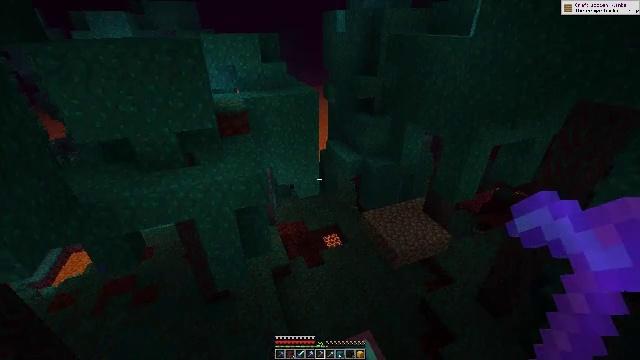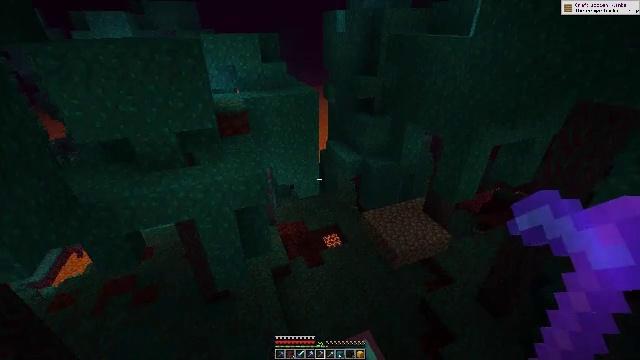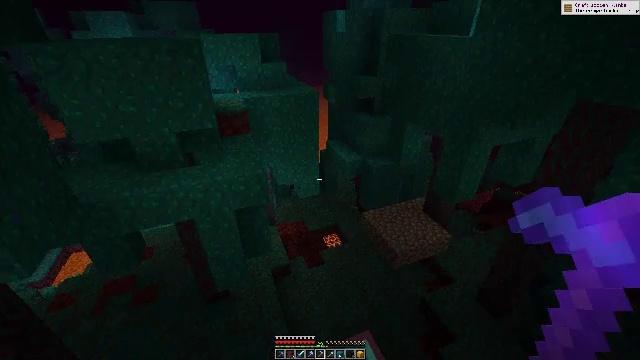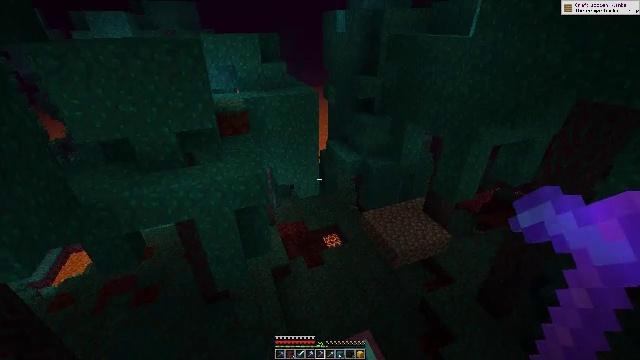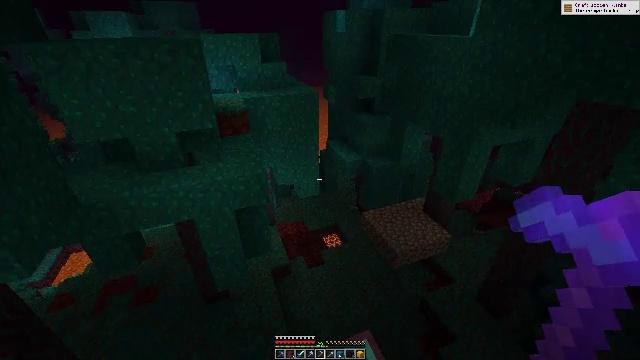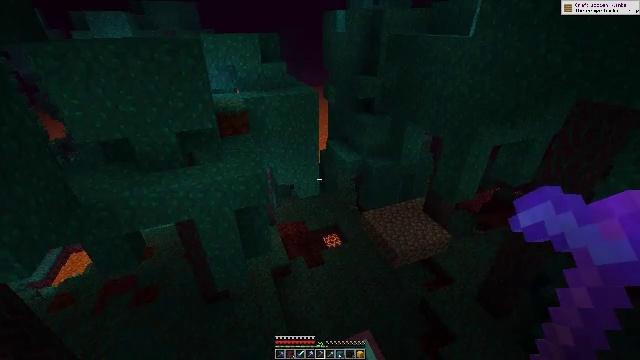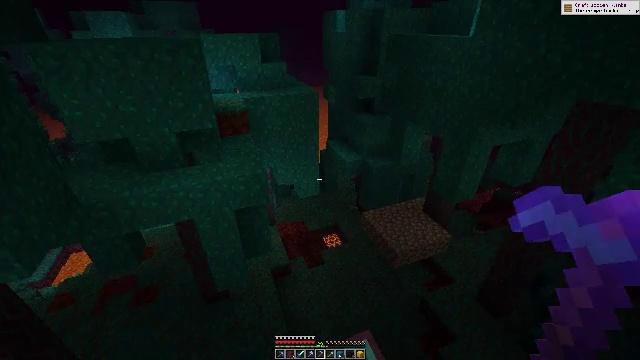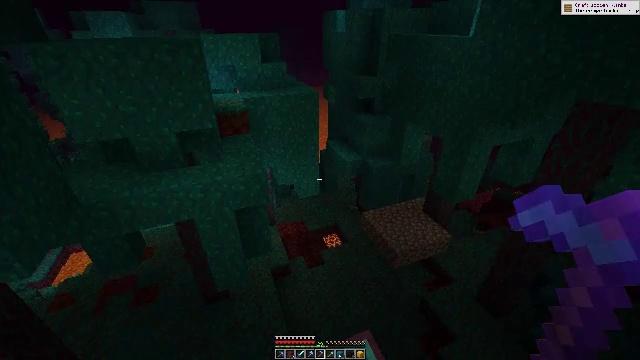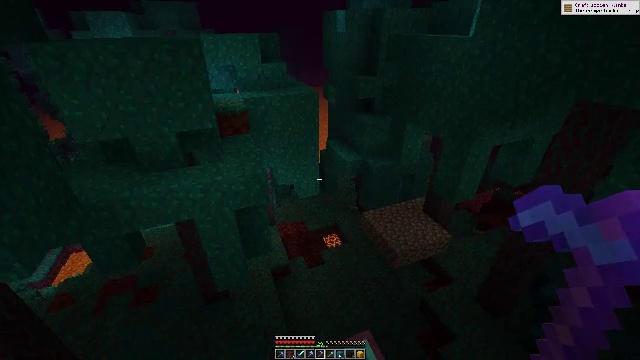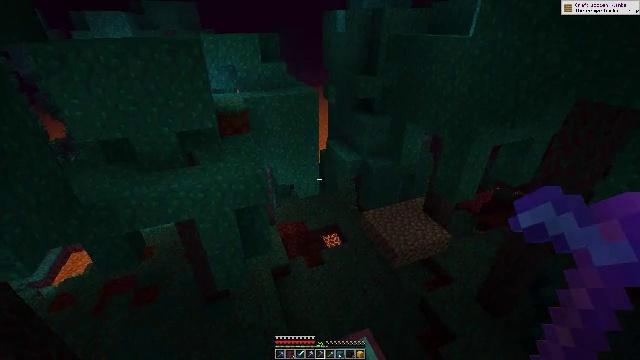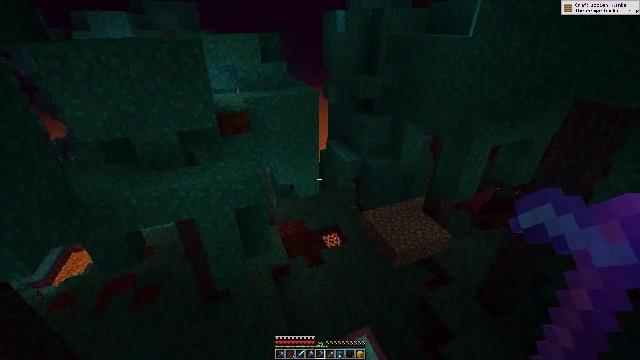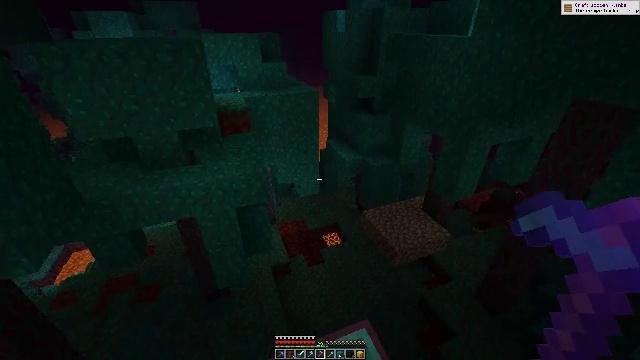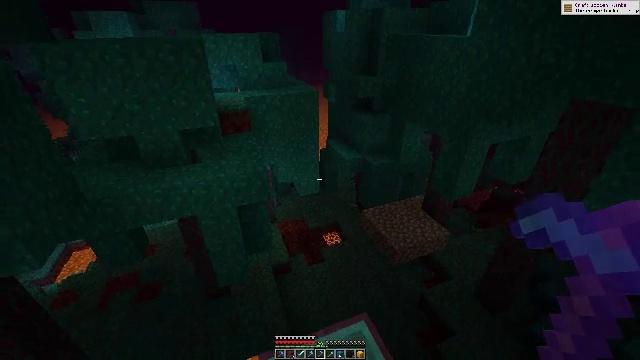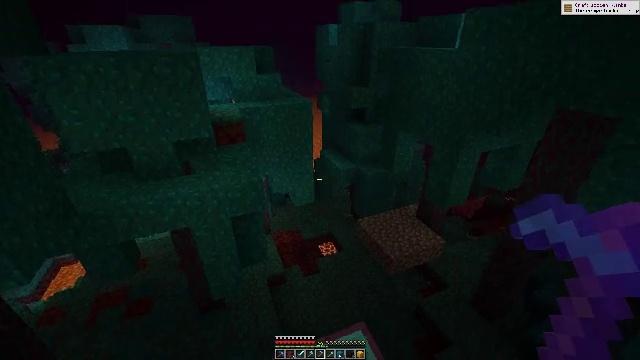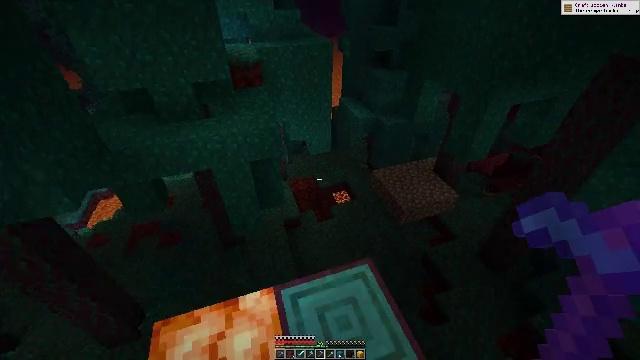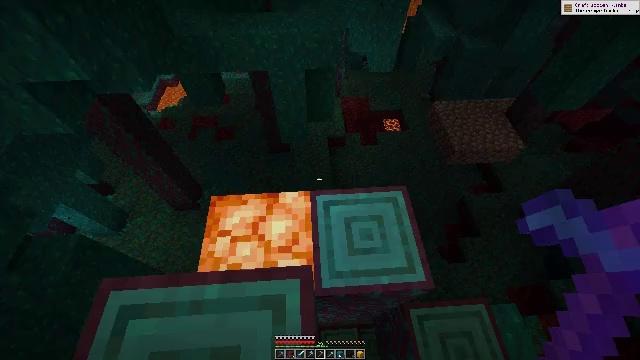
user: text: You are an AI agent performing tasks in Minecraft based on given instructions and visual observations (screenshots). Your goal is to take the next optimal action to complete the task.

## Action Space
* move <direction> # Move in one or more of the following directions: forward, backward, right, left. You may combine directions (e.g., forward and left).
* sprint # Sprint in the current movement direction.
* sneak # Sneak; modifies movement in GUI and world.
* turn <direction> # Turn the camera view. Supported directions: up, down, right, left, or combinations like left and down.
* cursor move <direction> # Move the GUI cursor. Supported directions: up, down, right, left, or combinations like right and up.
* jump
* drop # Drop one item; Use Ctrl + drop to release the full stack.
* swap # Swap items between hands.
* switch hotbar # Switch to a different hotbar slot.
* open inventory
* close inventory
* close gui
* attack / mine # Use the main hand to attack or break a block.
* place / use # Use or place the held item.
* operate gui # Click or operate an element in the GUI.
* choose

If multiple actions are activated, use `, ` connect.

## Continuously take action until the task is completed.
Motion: motion action
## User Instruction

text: Break the warped stem block.
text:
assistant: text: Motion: sneak
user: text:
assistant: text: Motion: sneak
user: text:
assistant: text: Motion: sneak
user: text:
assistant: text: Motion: sneak
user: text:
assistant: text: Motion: sneak
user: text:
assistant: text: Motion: sneak
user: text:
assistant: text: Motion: sneak
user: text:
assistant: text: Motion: sneak
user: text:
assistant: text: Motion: move back, sneak
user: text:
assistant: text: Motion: move back, sneak
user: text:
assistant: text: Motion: move back, sneak
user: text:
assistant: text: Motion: move back, sneak
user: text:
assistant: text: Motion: move back, sneak, turn right and up
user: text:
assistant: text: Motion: move back, sneak, turn left and down
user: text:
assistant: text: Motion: move back, sneak, turn left and down
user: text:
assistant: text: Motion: sneak, turn left and down
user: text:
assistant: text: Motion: sneak
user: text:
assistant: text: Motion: sneak
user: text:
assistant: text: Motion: sneak
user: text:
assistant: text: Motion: sneak
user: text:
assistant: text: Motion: sneak, switch to hotbar 2
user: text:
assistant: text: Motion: sneak, switch to hotbar 2
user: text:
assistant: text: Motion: sneak, turn left and down, switch to hotbar 2
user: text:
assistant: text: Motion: sneak, turn left, switch to hotbar 2
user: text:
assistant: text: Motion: sneak, switch to hotbar 2
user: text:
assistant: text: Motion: sneak
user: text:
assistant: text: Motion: sneak
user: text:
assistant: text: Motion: sneak
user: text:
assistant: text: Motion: sneak, turn left and up
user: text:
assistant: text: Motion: sneak, turn left and up